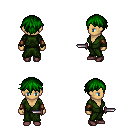
a pixel art fantasy rpg character, female body template, human, tanned skin, green robe, metal pants, green short bangs hairstyle, cloth bracers, maroon shoes, dagger, four views (front, back, left, right), 2x2 character sprite sheet, small pixel art, hard edges, no anti-aliasing